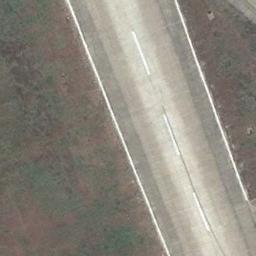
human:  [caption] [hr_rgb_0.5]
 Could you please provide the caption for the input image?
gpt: The runway is on the bare land next to the grass .

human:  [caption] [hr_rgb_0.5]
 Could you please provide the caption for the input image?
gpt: There is a green lawn next to the runway, And there are white dashes on the runway .

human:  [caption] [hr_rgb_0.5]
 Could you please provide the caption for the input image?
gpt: The runway goes through the lawn and several center line markings are on the runway .

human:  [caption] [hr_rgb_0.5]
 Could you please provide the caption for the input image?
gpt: The runway is surrounded by grass .

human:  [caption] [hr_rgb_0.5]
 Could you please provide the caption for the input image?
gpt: There are brown and green lawns beside the runway .